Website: walmart
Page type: address-validator
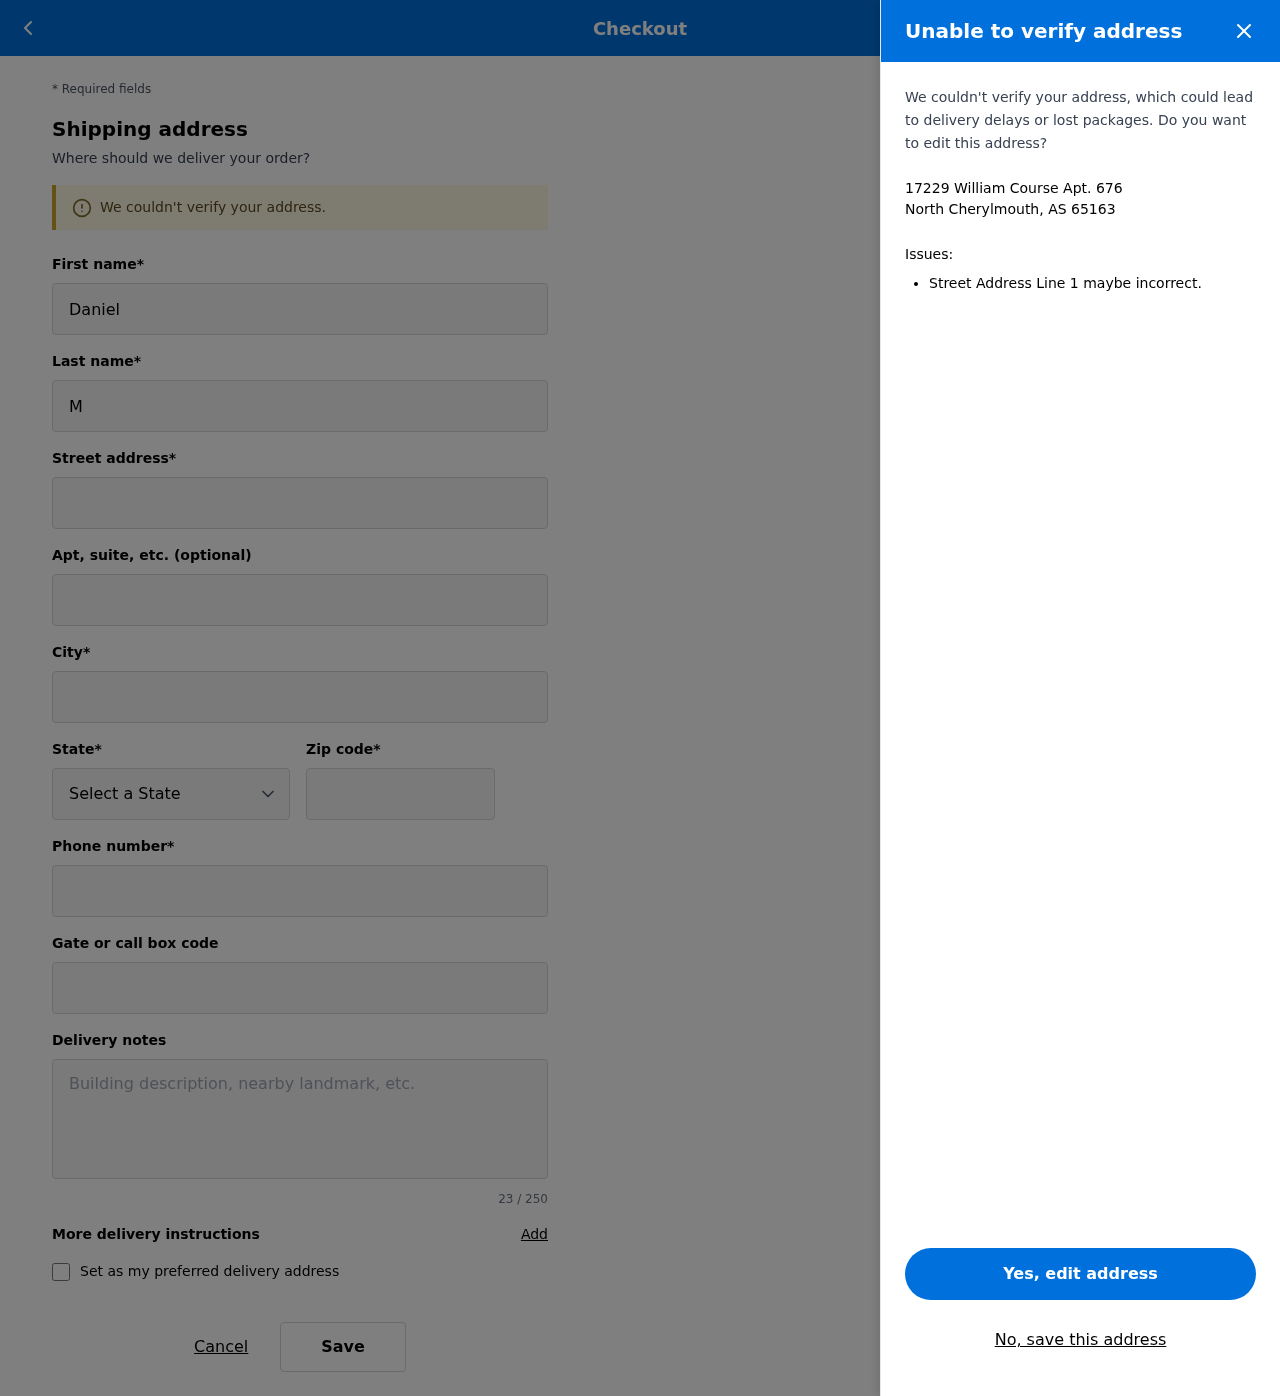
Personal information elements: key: PII_CITY_STATE_ZIP
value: North Cherylmouth, AS 65163
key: PII_DELIVERY_INSTRUCTIONS
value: Do not leave if raining
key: PII_STATE_ABBR
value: AS
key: PII_STREET
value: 17229 William Course Apt. 676
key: PII_FIRSTNAME
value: Daniel
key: PII_LASTNAME
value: Marks
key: PII_STREET2
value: Suite 282
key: PII_CITY
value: North Cherylmouth
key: PII_POSTCODE
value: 65163
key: PII_PHONE
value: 8747474746
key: PII_SECURITY_CODE
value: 42694